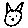
Label: cat